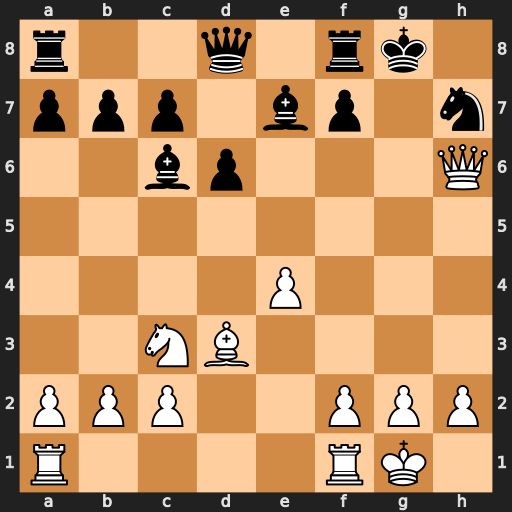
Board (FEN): r2q1rk1/ppp1bp1n/2bp3Q/8/4P3/2NB4/PPP2PPP/R4RK1
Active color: w
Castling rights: -
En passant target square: -
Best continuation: e5 f5 exf6